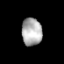
Tissue: prostate
Cell type: Myeloid cells
Senescence score: 0.6909
Nuclear area (px): 551
Mean DAPI intensity: 173.846